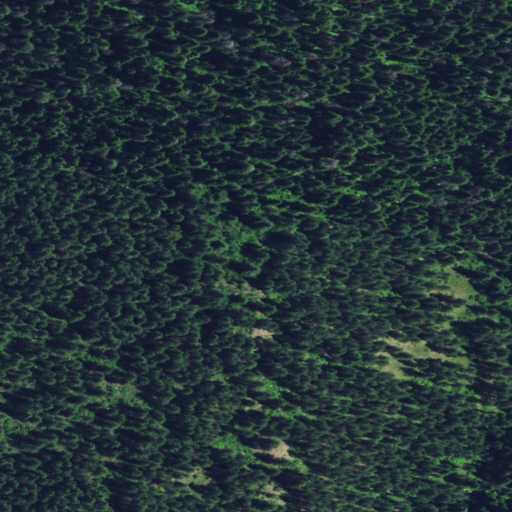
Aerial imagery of mountain in Idaho named Monument Hill containing only evergreen forest